Question: I am attempting to access the image: app/assets/images/rails/png, in my CoffeeScript file but using
'<img src='assets/images/rails.png' width='30' height='30'>'
yields the console error:

How can I access the images stored in my images file from CoffeeScript?
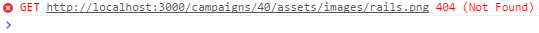
Answer: Change your CoffeeScript file's extension from to . After that you can do this(wherever you want to use images that are present in your directory:
'''
'<%= asset_path 'rails.png' %>'
'''
Note the single-quote: ''', it is important because URL would be: '/assets/rails.png' and you would want it to present as a string. This saves you time of figuring out why you're getting some weird JavaScript undefined constant error.